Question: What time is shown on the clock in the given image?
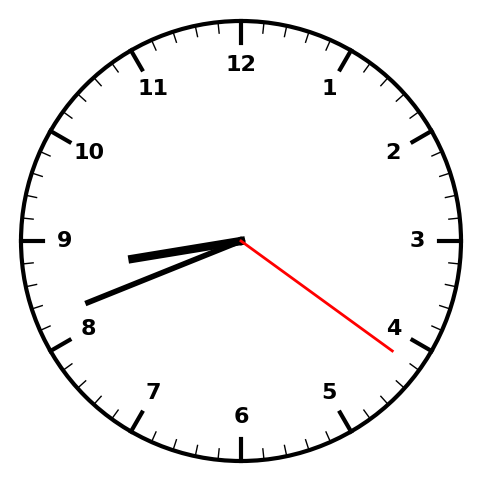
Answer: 08:41:21